Question:
What I require is that the selection of dropdown in is restricted on basis of the selected value in .
If is selected in , then in selection of dates will be resticted to dates of only the current month of the current year.
Likewise if is selected, selection of dates will be resticted to dates of all months of current year.
If is selected then there wont be any restriction in date selection.
How can I implement this?
Here is a sample html code.
'''
<select name="month">
<option value="1">January
<option value="2">February
<option value="3">March
<option value="4">April
<option value="5">May
<option value="6">June
<option value="7">July
<option value="8">August
<option value="9">September
<option value="10">October
<option value="11">November
<option value="12">December
</select>
<select name="day">
<option value="1">1
<option value="2">2
<option value="3">3
<option value="4">4
<option value="5">5
<option value="6">6
<option value="7">7
<option value="8">8
<option value="9">9
<option value="10">10
<option value="11">11
<option value="12">12
<option value="13">13
<option value="14">14
<option value="15">15
<option value="16">16
<option value="17">17
<option value="18">18
<option value="19">19
<option value="20">20
<option value="21">21
<option value="22">22
<option value="23">23
<option value="24">24
<option value="25">25
<option value="26">26
<option value="27">27
<option value="28">28
<option value="29">29
<option value="30">30
<option value="31">31
</select>
<select name="year">
<option value="2000">2000
<option value="2001">2001
<option value="2002">2002
<option value="2003">2003
<option value="2004">2004
<option value="2005">2005
<option value="2006">2006
<option value="2007">2007
<option value="2008">2008
<option value="2009">2009
<option value="2010">2010
<option value="2011">2011
<option value="2012">2012
</select>
'''
Can I implement this on the following datepicker <URL>
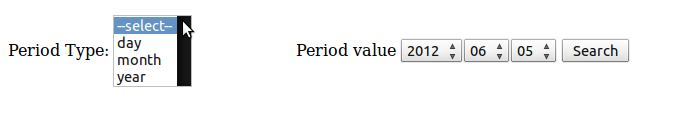
Answer: There are some missing codes in your HTML. I've done it for month. JS part is ok. Just give ids to "day" and "year" part. The solution is not a optimized one but it works. So copy and give a close look to it.
'''
<script type="text/javascript">
var date=new Date();
function fnc(myid)
{
value=document.getElementById(myid).innerHTML;
if(value=='month')
{
month=date.getMonth();
console.log(month)
document.getElementById(month).selected='selected';
document.getElementById("month").disabled=true;
document.getElementById("day").disabled=false;
document.getElementById("year").disabled=false;
}
else if(value=='day')
{
day=date.getDate();
document.getElementById(day).selected='selected';
document.getElementById("day").disabled=true;
document.getElementById("month").disabled=false;
document.getElementById("year").disabled=false;
}
else if(value=='year')
{
year=date.getFullYear();
document.getElementById(year).selected='selected';
document.getElementById("year").disabled=true;
document.getElementById("month").disabled=false;
document.getElementById("day").disabled=false;
}
}
</script>
<select>
<option onclick="fnc(this.id)">select</option>
<option id="Sday" onclick="fnc(this.id)">day</option>
<option id="Smonth" onclick="fnc(this.id)">month</option>
<option id="Syear" onclick="fnc(this.id)">year</option>
</select>
<select name="month" id="month">
<option value="1" id="0">January</option>
<option value="2" id="1">February</option>
<option value="3" id="2">March</option>
<option value="4" id="3">April</option>
<option value="5" id="4">May</option>
<option value="6" id="5">June</option>
<option value="7" id="6">July</option>
<option value="8" id="7">August</option>
<option value="9" id="8">September</option>
<option value="10" id="9">October</option>
<option value="11" id="10">November</option>
<option value="12" id="11">December</option>
</select>
<select name="day" id="day">
<option value="1">1</option>
<option value="2">2</option>
<option value="3">3</option>
<option value="4">4</option>
<option value="5">5</option>
<option value="6">6</option>
<option value="7">7</option>
<option value="8">8</option>
<option value="9">9</option>
<option value="10" >10</option>
<option value="11">11</option>
<option value="12">12</option>
<option value="13">13</option>
<option value="14">14</option>
<option value="15">15</option>
<option value="16">16</option>
<option value="17">17</option>
<option value="18">18</option>
<option value="19">19</option>
<option value="20">20</option>
<option value="21">21</option>
<option value="22">22</option>
<option value="23">23</option>
<option value="24">24</option>
<option value="25">25</option>
<option value="26">26</option>
<option value="27">27</option>
<option value="28">28</option>
<option value="29">29</option>
<option value="30">30</option>
<option value="31">31</option>
</select>
<select name="year" id="year">
<option value="2000">2000</option>
<option value="2001">2001</option>
<option value="2002">2002</option>
<option value="2003">2003</option>
<option value="2004">2004</option>
<option value="2005">2005</option>
<option value="2006">2006</option>
<option value="2007">2007</option>
<option value="2008">2008</option>
<option value="2009">2009</option>
<option value="2010">2010</option>
<option value="2011">2011</option>
<option value="2012">2012</option>
</select>
'''